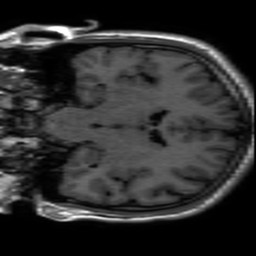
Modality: inplaneT1
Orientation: coronal
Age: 18
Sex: male
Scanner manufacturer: ge
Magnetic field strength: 3 T
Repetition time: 2.597 s
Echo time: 0.02273 s